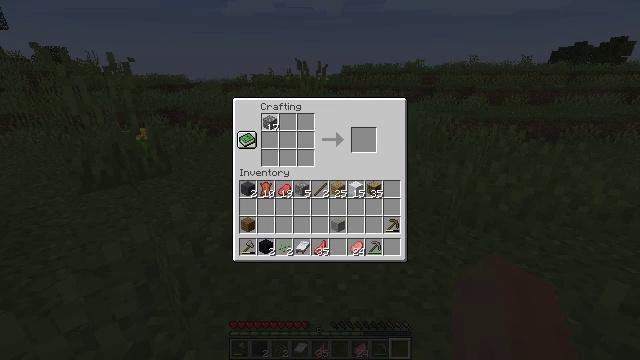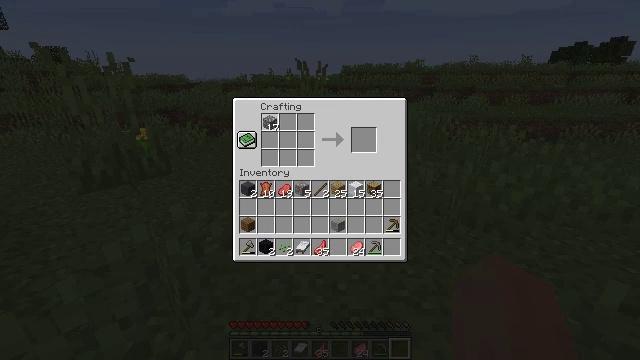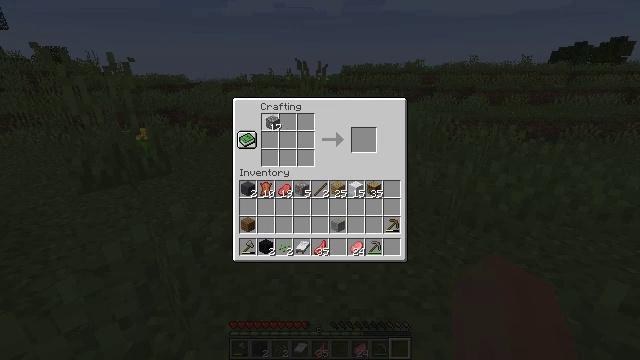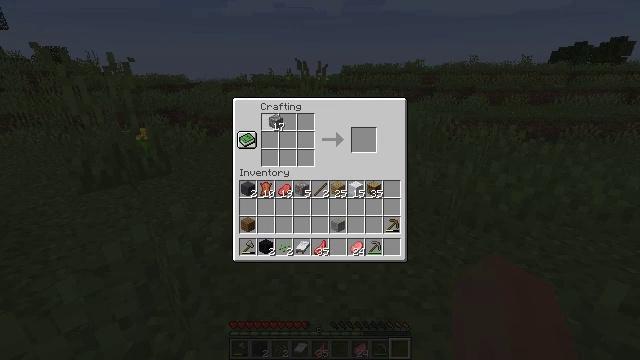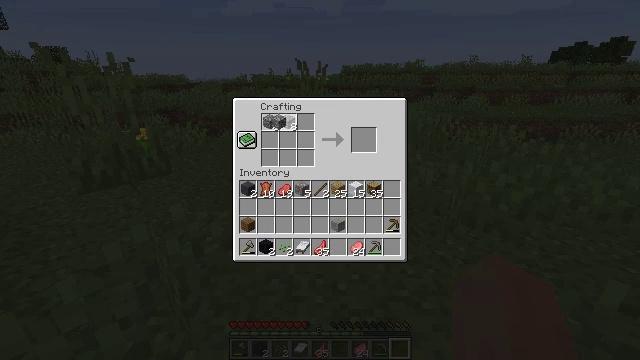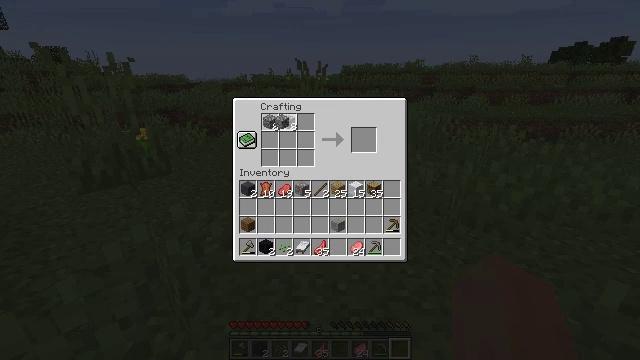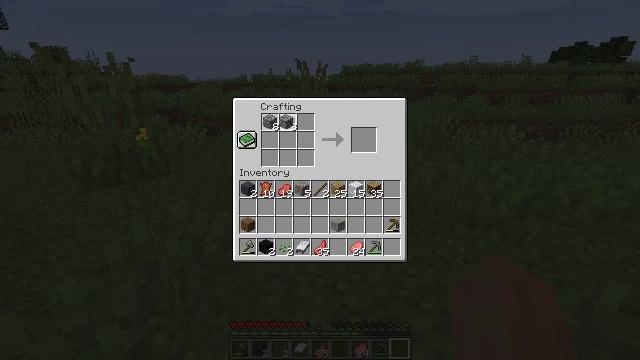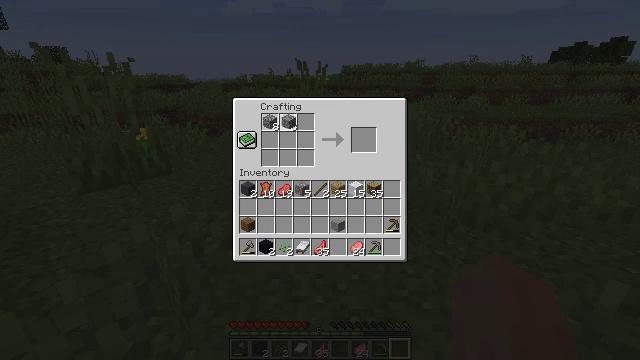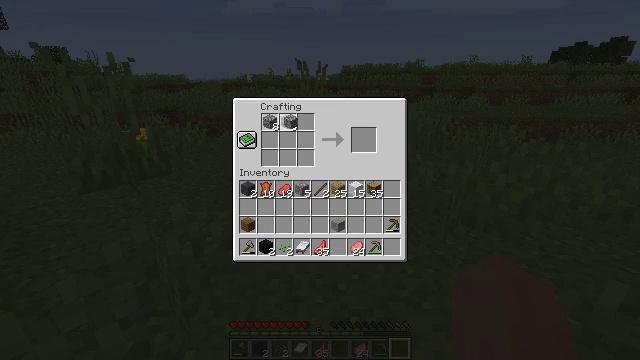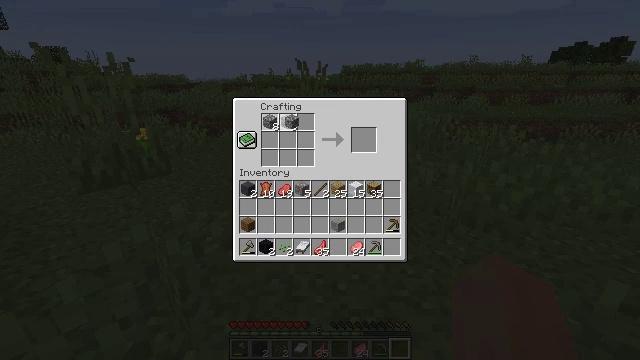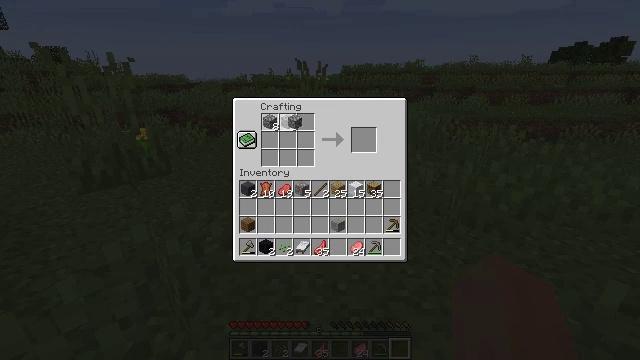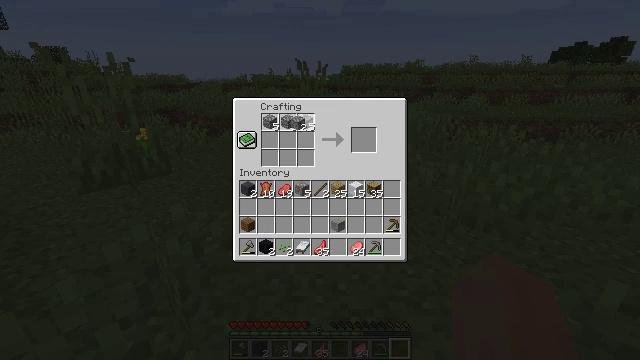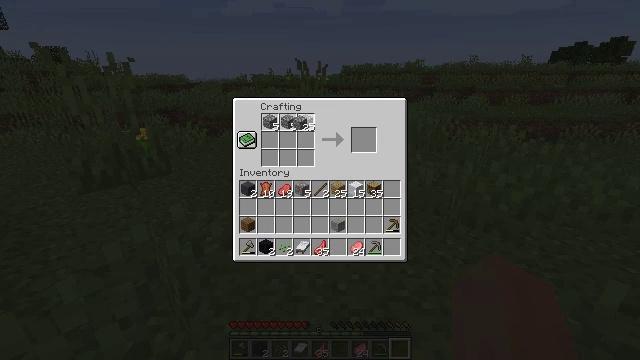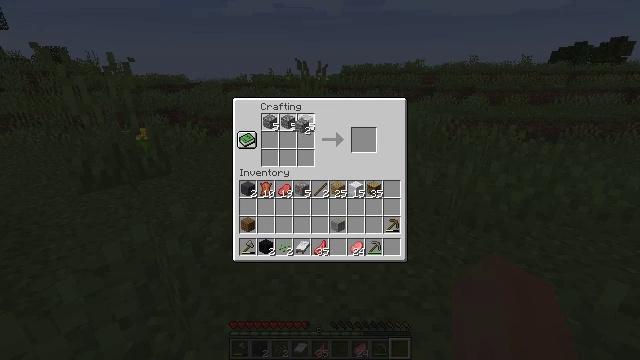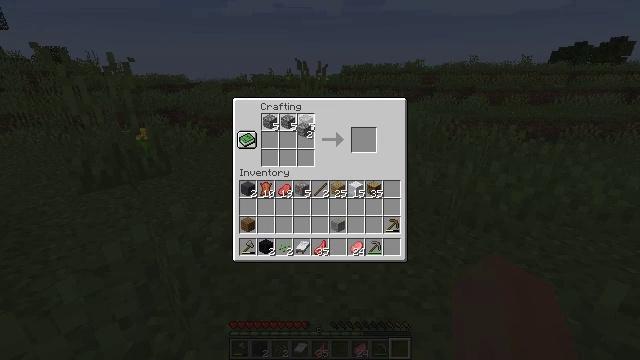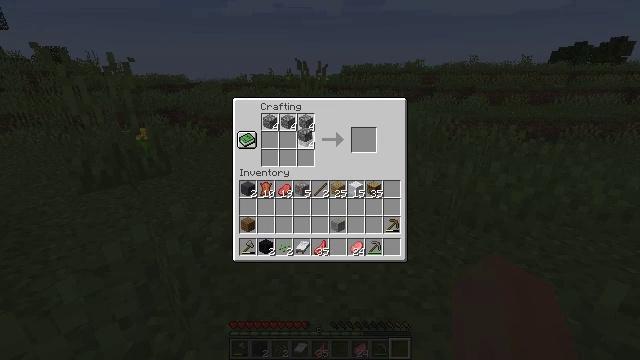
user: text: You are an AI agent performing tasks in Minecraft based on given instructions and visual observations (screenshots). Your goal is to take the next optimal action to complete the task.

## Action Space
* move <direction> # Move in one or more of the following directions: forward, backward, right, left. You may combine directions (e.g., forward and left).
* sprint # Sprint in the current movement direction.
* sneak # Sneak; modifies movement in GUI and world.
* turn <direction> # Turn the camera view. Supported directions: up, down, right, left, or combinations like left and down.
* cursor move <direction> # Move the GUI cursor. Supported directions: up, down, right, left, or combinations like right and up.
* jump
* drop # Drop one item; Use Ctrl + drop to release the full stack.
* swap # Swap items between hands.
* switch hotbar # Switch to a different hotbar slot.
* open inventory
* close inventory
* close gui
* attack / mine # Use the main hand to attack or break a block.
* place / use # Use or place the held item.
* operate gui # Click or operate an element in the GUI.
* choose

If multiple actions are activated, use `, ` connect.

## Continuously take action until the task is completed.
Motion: motion action
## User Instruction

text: Create a furnace on the crafting table using cobblestone.
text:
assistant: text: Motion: sneak
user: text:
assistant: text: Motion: sneak, operate gui
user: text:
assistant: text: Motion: sneak, operate gui
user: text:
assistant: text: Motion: sneak, operate gui
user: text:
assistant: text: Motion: sneak, operate gui
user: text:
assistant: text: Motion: sneak, operate gui
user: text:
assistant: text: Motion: sneak, operate gui
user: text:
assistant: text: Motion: sneak, operate gui
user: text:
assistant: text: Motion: sneak, operate gui
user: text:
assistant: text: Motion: sneak, operate gui
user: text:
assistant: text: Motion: sneak, operate gui
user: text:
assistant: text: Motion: sneak, operate gui
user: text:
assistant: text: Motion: sneak, operate gui
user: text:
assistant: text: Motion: sneak, operate gui
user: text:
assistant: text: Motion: sneak, operate gui
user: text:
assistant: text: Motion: sneak, operate gui
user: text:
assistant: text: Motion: sneak, operate gui
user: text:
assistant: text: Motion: sneak, operate gui
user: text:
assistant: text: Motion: sneak, operate gui
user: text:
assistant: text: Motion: sneak, operate gui
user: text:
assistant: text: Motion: sneak, operate gui
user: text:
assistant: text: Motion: sneak, operate gui
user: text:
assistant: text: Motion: sneak, operate gui
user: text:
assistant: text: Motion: sneak, operate gui
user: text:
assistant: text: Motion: sneak, operate gui
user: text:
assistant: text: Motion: sneak, operate gui
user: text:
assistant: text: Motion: sneak, operate gui
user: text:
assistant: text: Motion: sneak, operate gui
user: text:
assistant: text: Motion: sneak, operate gui
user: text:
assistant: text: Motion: sneak, operate gui